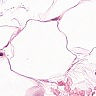
Metastatic tissue present: no